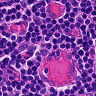
Metastatic tissue present: no